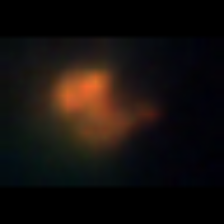
Taxon: NanoPlankton
Group: Other